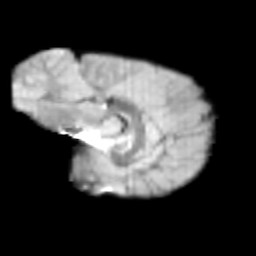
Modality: T2w
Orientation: sagittal
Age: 9
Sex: female
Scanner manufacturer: siemens
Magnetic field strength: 3 T
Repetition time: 3.8 s
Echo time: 0.07 s